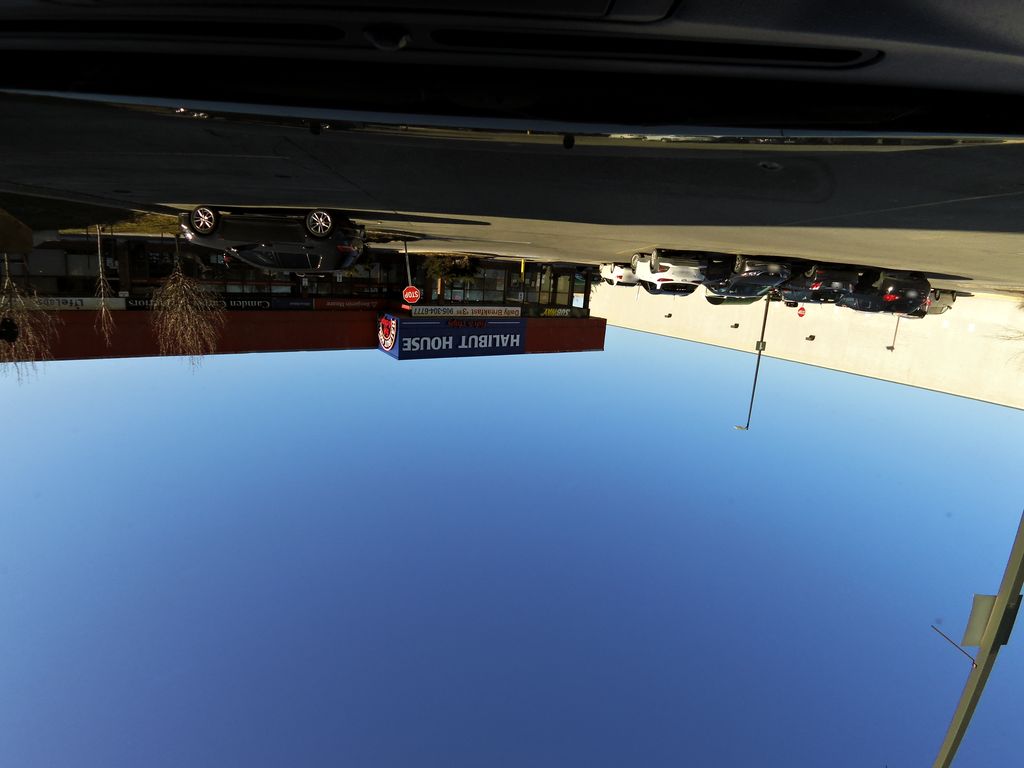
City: hamilton